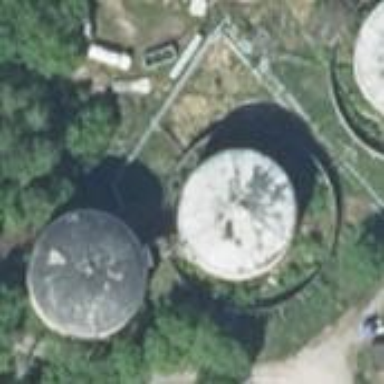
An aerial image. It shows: Storage tank building.